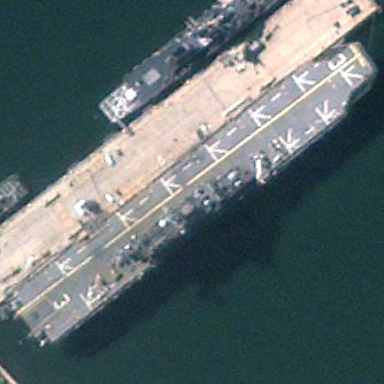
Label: assault